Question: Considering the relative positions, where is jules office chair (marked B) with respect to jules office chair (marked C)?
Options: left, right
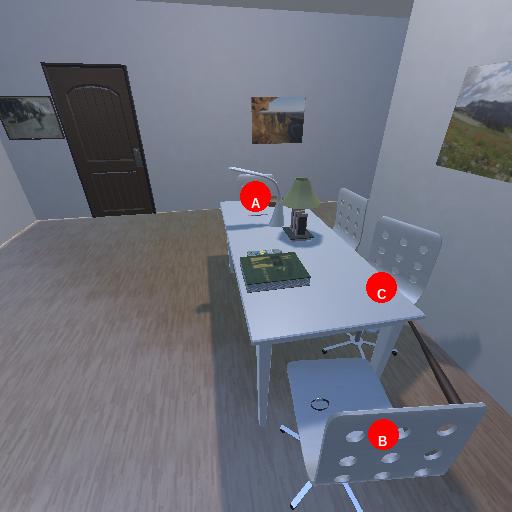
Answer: left